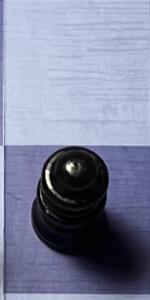
Label: Queen_Black